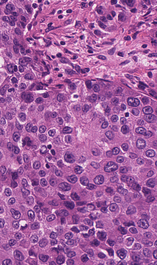
Tumor epithelial tissue: yes
Tumor-associated stroma tissue: yes
Normal tissue: no